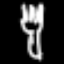
Label: fork